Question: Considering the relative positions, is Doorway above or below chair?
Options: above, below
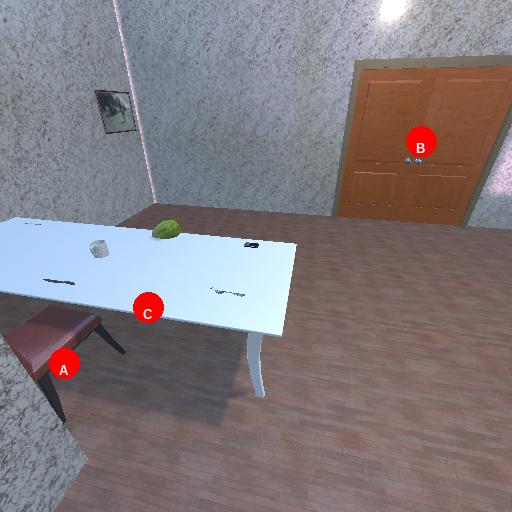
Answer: above